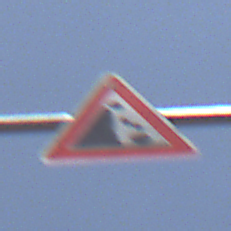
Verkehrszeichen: SteinschlagLinks
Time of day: Midday
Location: Outdoor (Nature)
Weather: PartlyCloudy
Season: NotSpecified
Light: Natural